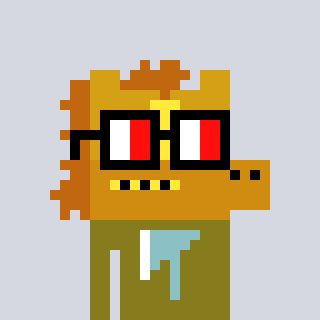
a pixel art character with square glasses with black frames and red eyes, a yellow horse-shaped head and a gunk-colored body on a cool background